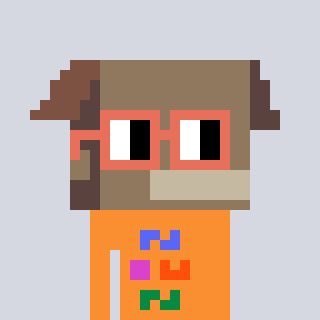
a pixel art character with square orange glasses, a box-shaped head and a orange-colored body on a cool background